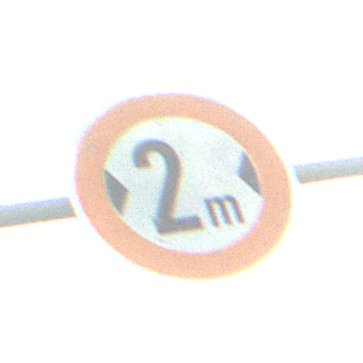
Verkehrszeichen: TatsaechlicheBreite2
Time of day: MorningAfternoon
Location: Outdoor (Nature)
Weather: PartlyCloudy
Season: NotSpecified
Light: Natural